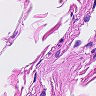
Metastatic tissue present: no